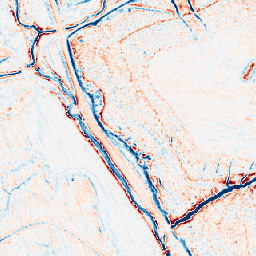
Category: edge_preserving
Decomposition family: anisotropic_diffusion
Decomposition parameters: iterations: 20
kappa: 100
gamma: 0.1
Upsampling method: nearest
Upsampling parameters: scale: 4
Upsampling scale: 4